Question: I've a Web Application project that uses VB as programming language. I want to keep using this language due I've more experience and also it works better with IntelliSense.
Anyway, now I am using Open XML SDK 2.0 Productivity Tool for generate code for the generation of a OOXML document through a given template, and this tool only generates C# code.
With the aim to mix both languages in my project, I had followed <URL> but when I try to add a new C# class, the only language that appears in the list is Visual Basic as you can see in the attached screenshot.
Does anyone know how I can fix this?
Thank you very much

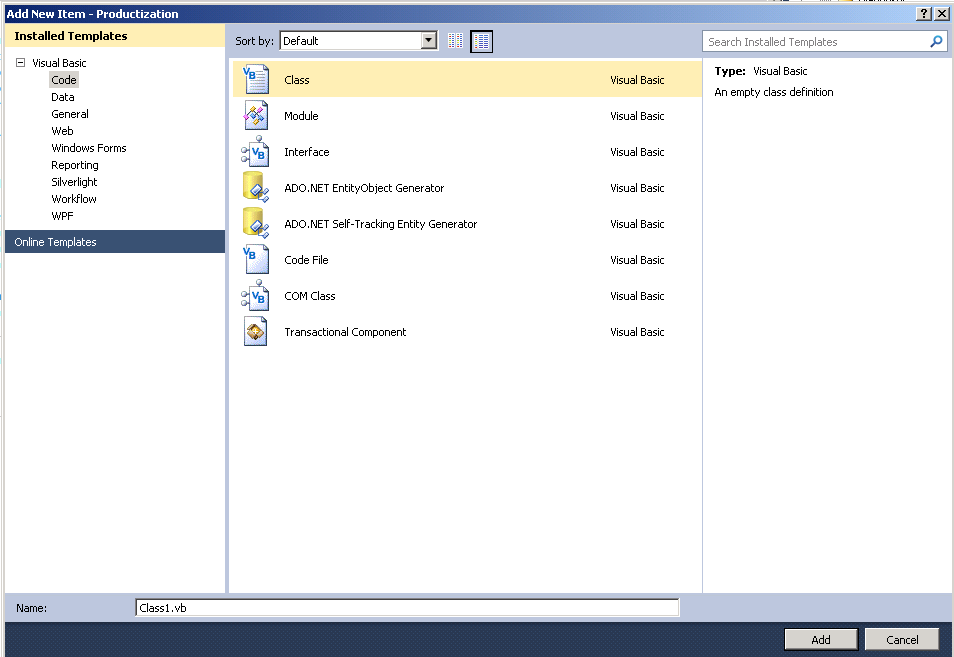
Answer: As others have said in general you cannot do this. The one exception is a web site project.
There is a difference between a web site project and a web application. Mainly in the way they are compiled. A web site is what the tutorial you linked talks about (note the way they say to create it via new website rather than new project and choosing web app) whereas you say above that you have a web application.
You have the option of either changing to a web site or using supplemental projects as others have suggested.